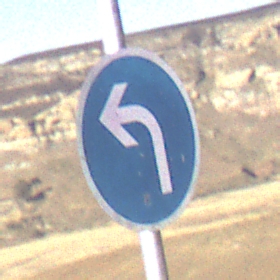
Verkehrszeichen: VorgeschriebeneFahrtrichtungLinks
Umgebung: Outdoor, Nature
Tageszeit: MorningAfternoon
Wetter: Clear
Licht: Natural
Jahreszeit: NotSpecified
Kontrast: HighContrast